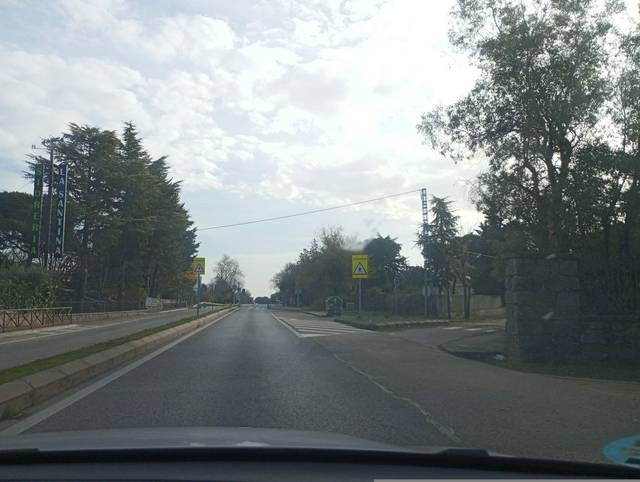
Region: Spain
Coordinates: 40.57, -3.99